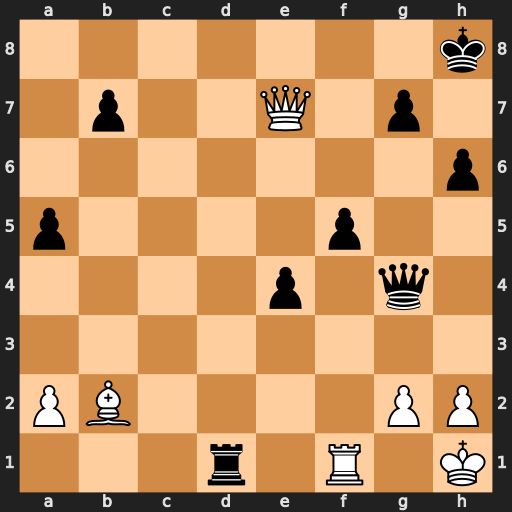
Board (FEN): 7k/1p2Q1p1/7p/p4p2/4p1q1/8/PB4PP/3r1R1K
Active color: w
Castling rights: -
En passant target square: -
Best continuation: Qxg7+ Qxg7 Bxg7+ Kxg7 Rxd1